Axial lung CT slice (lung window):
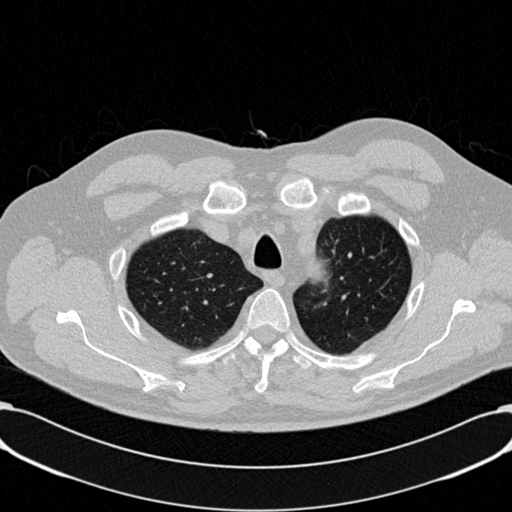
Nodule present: no